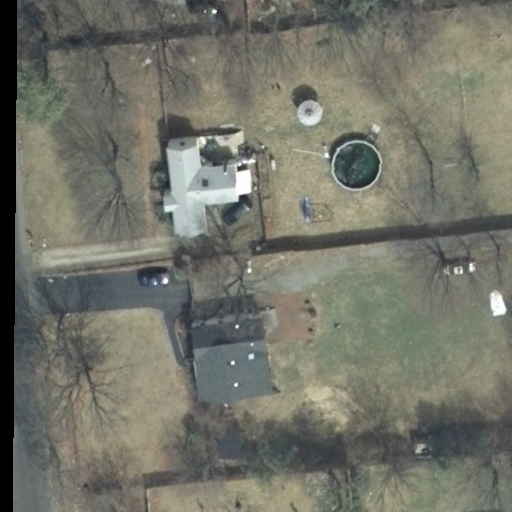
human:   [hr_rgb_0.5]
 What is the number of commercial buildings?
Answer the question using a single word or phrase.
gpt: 0

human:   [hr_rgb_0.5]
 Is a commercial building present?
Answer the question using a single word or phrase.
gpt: no

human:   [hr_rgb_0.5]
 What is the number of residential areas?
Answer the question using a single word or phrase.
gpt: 1

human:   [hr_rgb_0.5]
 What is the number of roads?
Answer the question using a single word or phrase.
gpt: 1

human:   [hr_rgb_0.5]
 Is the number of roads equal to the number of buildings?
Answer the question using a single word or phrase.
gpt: no

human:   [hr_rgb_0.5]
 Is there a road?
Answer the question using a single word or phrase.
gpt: yes

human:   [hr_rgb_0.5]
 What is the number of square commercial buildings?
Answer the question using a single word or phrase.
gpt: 0

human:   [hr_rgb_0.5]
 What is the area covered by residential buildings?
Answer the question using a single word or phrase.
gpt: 351m2

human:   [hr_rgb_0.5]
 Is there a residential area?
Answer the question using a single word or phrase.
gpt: yes

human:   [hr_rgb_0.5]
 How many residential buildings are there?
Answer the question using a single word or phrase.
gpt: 2

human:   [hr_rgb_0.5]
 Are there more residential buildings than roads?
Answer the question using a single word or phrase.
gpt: yes

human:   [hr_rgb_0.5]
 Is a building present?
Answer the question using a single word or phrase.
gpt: yes

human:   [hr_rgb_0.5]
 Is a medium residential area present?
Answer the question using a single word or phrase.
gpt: no

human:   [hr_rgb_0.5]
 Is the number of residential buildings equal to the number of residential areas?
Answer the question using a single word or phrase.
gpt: no

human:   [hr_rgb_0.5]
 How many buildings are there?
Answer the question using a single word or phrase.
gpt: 2

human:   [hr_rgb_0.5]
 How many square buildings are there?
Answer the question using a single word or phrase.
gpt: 0

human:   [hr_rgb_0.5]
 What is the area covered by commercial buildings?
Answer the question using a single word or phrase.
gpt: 0m2

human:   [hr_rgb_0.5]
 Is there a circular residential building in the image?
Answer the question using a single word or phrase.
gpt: no

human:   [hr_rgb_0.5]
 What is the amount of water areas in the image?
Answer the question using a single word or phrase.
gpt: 0

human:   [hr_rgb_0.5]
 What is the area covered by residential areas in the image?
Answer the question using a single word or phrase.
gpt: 10611m2

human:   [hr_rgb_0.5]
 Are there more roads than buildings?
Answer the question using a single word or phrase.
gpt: no

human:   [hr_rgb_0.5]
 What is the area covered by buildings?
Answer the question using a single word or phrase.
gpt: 351m2

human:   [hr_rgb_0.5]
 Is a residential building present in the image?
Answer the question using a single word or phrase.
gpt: yes

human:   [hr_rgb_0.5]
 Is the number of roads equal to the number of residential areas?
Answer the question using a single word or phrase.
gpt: yes

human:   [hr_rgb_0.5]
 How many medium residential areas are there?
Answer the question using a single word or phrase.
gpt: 0

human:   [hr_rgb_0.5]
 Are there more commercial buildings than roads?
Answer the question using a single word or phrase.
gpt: no

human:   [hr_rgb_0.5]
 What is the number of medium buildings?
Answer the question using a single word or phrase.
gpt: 2

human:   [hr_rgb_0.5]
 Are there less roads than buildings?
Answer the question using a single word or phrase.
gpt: yes

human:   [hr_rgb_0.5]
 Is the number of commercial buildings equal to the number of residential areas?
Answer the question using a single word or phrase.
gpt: no

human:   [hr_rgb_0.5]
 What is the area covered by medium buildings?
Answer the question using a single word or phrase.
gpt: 351m2

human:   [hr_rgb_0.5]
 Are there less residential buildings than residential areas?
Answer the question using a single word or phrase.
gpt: no

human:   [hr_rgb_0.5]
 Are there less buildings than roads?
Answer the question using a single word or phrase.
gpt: no

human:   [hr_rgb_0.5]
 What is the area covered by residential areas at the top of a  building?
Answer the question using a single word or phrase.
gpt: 0m2

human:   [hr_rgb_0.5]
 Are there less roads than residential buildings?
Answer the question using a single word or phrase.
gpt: yes

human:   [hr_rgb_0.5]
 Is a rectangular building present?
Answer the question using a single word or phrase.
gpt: yes

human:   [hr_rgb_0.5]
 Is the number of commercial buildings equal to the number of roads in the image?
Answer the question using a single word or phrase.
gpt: no

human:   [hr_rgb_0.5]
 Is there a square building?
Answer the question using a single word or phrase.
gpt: no

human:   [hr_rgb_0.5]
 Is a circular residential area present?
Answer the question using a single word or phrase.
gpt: no

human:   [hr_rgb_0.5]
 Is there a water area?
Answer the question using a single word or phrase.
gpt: no

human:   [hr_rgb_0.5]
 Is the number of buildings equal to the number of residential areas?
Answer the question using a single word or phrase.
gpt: no

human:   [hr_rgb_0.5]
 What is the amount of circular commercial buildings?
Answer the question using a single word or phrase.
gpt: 0

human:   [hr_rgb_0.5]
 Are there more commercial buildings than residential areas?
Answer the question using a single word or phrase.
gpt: no

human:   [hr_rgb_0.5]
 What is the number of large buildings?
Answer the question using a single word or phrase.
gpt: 0

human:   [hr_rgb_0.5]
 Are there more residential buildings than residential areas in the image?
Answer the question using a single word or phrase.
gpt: yes

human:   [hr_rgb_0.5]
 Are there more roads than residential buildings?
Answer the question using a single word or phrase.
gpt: no

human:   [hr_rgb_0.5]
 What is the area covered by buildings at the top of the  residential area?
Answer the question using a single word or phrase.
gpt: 351m2

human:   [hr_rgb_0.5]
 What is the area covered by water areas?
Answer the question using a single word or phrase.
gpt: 0m2

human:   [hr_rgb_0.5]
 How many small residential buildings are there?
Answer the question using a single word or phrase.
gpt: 0

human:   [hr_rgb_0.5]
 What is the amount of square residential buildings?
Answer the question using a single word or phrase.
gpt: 0

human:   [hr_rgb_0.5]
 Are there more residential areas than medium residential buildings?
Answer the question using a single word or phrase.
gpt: no

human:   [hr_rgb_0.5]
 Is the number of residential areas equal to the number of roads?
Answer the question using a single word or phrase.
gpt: yes

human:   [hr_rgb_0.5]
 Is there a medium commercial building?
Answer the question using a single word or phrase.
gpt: no

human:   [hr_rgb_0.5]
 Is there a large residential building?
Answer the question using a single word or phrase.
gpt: no

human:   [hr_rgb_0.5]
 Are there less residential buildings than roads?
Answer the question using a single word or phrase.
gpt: no

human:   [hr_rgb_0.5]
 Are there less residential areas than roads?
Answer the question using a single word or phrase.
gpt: no

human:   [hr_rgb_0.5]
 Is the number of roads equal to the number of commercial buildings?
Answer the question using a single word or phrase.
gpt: no

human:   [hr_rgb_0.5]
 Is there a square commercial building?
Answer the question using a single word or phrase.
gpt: no

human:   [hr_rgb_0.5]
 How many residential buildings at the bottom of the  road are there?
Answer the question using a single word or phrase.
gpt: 0

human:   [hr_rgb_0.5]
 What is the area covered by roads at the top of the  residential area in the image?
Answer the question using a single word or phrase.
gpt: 0m2

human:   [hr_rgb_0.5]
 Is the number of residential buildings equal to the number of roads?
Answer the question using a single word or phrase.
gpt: no

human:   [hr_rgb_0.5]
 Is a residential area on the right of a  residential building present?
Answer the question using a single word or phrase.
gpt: yes

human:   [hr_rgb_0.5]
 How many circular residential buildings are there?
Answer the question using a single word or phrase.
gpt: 0

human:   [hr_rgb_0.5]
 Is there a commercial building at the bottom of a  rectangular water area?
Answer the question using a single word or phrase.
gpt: no

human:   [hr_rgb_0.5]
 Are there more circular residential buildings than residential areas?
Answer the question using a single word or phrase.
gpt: no